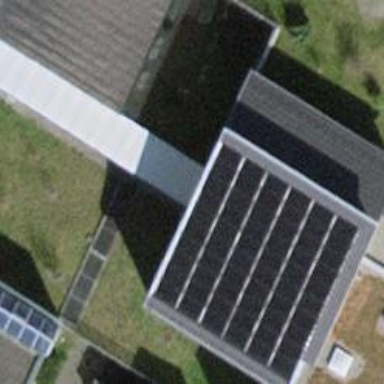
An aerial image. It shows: View of roof of building.